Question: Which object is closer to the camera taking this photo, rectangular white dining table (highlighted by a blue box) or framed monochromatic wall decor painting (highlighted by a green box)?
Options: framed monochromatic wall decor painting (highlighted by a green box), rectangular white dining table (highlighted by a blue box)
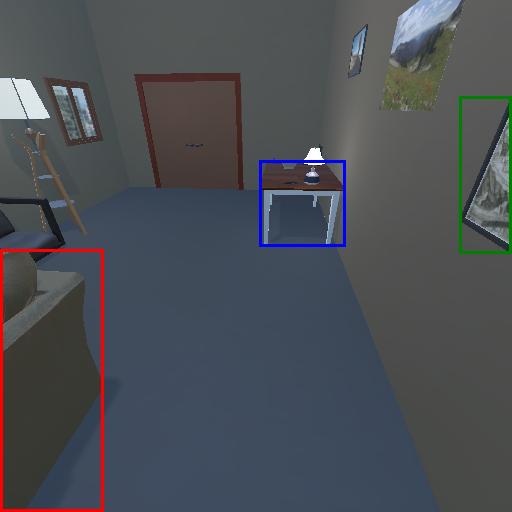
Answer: framed monochromatic wall decor painting (highlighted by a green box)